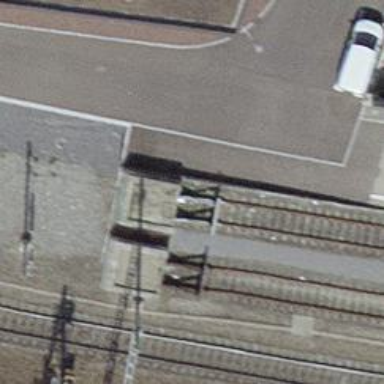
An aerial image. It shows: Railway buffer stop.